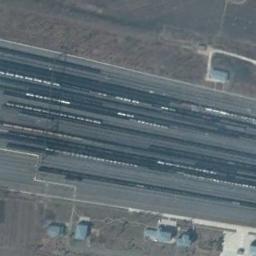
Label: railway